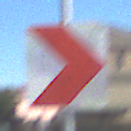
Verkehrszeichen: RichtungstafelnInKurvenKleinLinks
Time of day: MorningAfternoon
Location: Outdoor (Suburban)
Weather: PartlyCloudy
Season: NotSpecified
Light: Natural